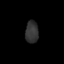
Tissue: skin
Cell type: Epithelial cells
Senescence score: 0.2833
Nuclear area (px): 282
Mean DAPI intensity: 50.504